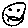
Label: smiley face